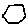
Label: hexagon